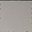
Piece: xx